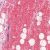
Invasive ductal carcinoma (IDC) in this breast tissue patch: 0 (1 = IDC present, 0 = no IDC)